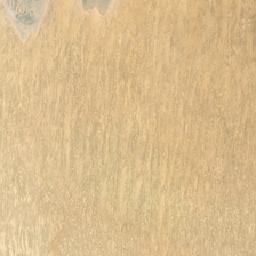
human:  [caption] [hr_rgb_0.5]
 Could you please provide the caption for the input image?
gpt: the ground is yellow with some pellets .

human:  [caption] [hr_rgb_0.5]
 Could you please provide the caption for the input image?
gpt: the ground is yellow with some pellets .

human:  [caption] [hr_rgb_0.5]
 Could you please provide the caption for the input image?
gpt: This is the desert.

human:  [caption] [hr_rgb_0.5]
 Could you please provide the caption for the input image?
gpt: the ground is yellow with some pellets .

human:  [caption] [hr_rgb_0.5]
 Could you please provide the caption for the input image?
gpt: the ground is yellow with some pellets .